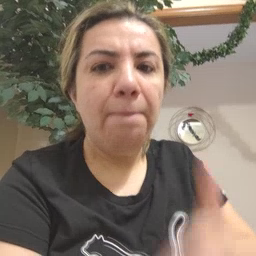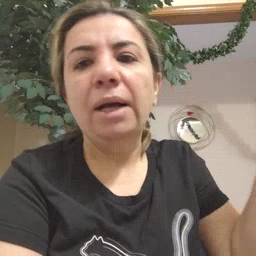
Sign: better